Question: i search through the google maps api reference, but they provide no method or property for creating a new type of navigation control. i wonder how to create navigator control like image below.

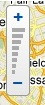
Answer: 1. First disable the defaultUI
2. Add your custom control in the map like that
3. Catch zoom events from the map(zoom_changed event) and notify your control and vice versa(map.setZoom())